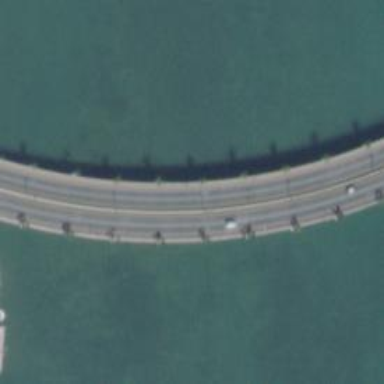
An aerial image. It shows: Man-made bridge.